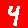
Digit: 4